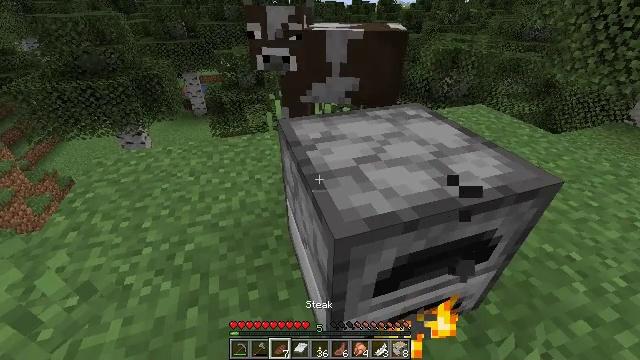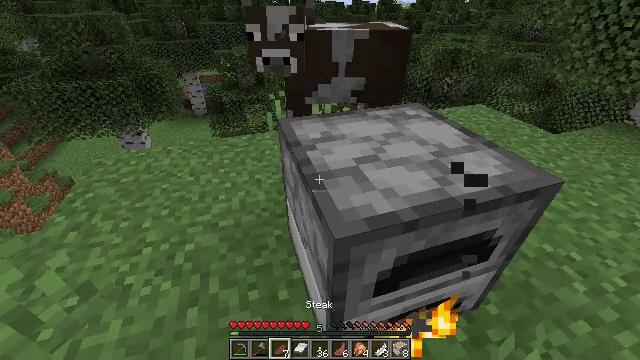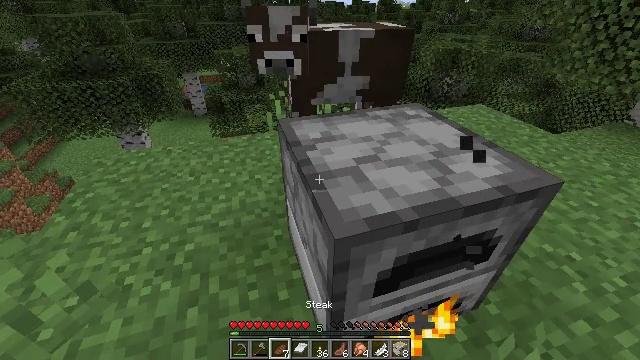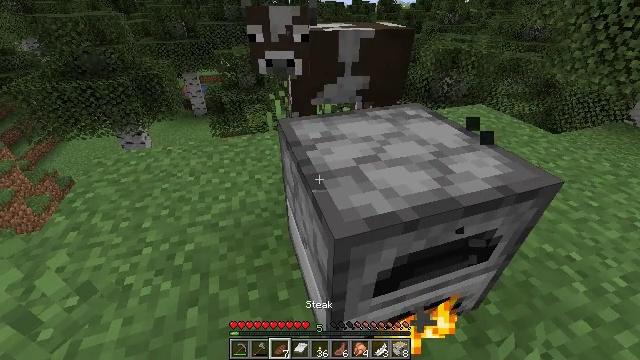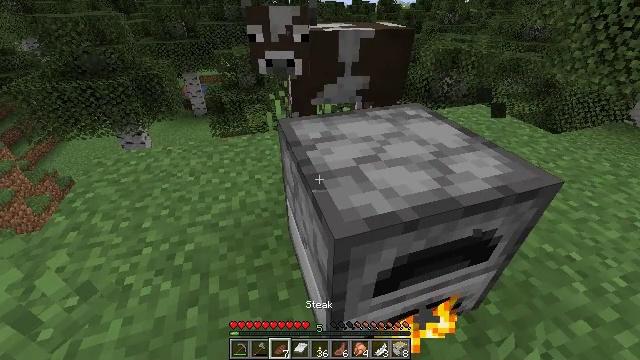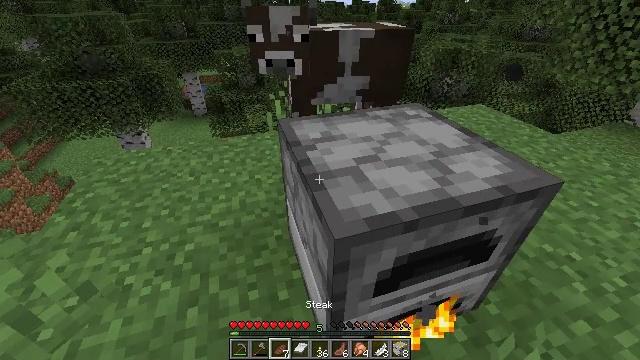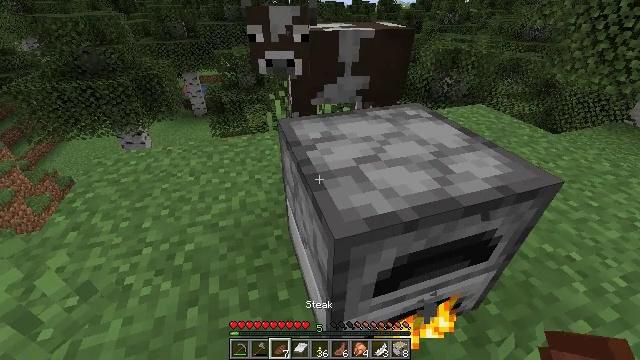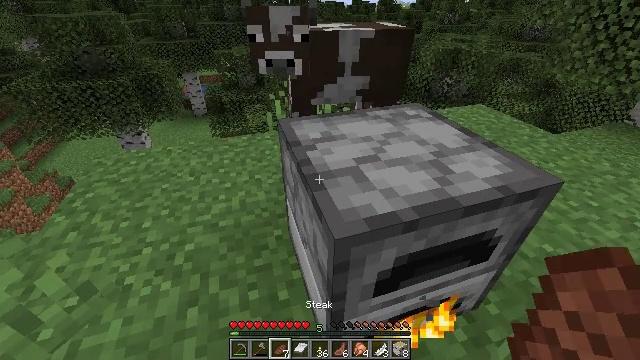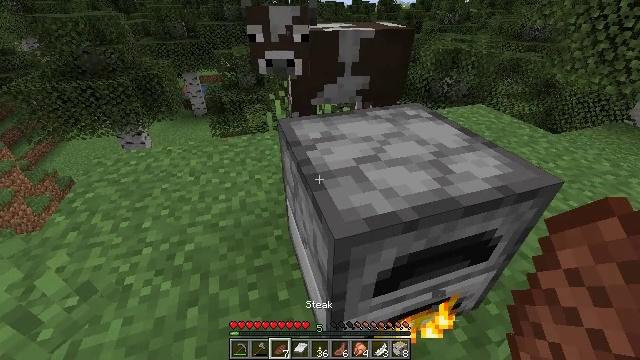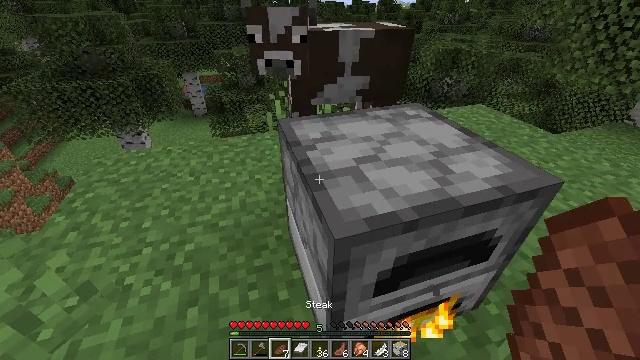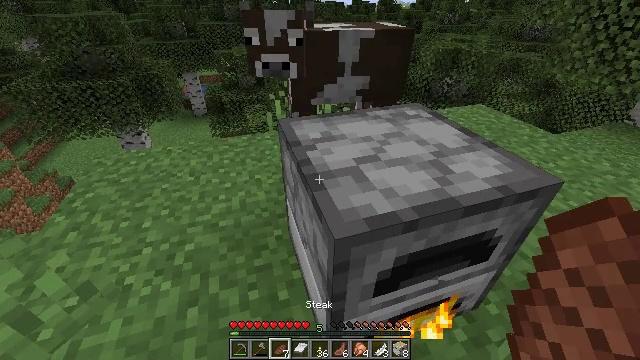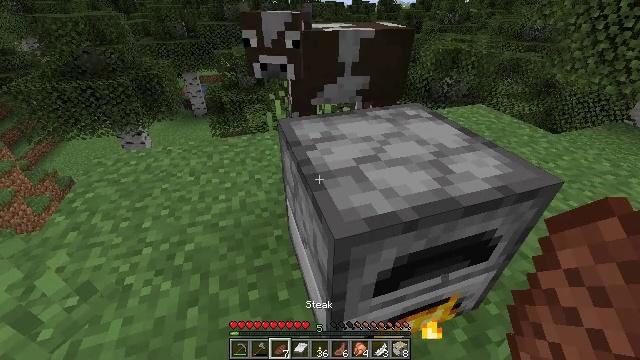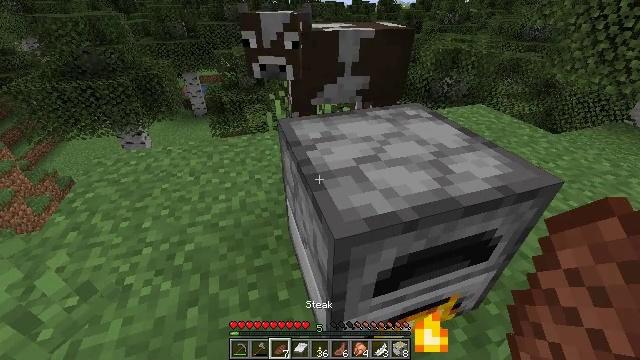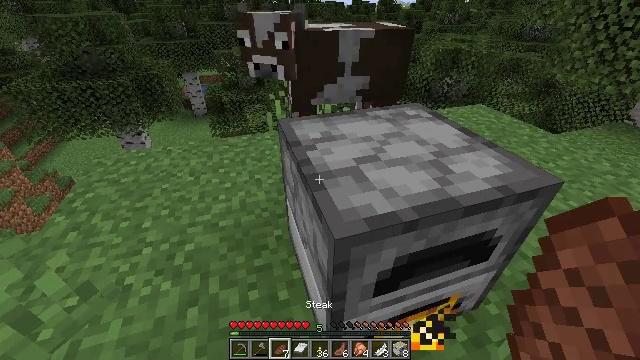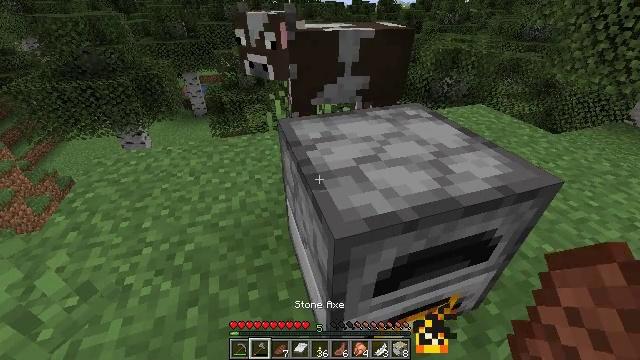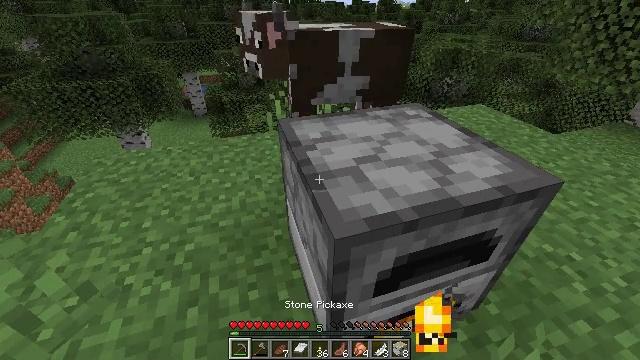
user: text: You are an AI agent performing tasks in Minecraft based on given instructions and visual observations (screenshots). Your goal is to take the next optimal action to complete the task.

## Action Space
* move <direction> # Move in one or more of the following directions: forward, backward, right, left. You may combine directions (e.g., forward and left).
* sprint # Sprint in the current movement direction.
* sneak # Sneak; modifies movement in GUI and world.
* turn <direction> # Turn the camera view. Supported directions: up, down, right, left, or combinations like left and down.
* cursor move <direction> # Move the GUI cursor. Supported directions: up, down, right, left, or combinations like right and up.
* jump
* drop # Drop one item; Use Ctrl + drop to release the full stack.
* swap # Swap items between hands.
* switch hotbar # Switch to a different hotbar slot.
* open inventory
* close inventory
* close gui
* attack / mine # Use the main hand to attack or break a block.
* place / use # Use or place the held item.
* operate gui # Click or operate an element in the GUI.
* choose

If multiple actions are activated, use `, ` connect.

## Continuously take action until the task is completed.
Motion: motion action
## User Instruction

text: Remove the furnace from its place.
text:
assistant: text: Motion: no_op
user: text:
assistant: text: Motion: no_op
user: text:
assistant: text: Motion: no_op
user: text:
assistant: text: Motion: no_op
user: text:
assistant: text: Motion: no_op
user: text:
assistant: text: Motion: no_op
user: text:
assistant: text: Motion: no_op
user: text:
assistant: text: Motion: no_op
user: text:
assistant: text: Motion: no_op
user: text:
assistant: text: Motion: no_op
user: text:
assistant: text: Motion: no_op
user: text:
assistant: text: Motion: no_op
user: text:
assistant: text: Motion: no_op
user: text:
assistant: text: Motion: no_op
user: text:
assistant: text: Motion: no_op
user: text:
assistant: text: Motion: no_op
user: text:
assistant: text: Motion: no_op
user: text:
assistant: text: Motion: no_op
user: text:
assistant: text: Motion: no_op
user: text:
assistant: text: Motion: no_op
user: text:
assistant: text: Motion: no_op
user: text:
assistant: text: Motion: no_op
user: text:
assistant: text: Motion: no_op
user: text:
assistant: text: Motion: no_op
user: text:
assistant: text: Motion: turn right
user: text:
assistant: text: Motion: turn right
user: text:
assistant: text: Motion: turn right
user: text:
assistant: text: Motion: no_op
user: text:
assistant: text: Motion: no_op
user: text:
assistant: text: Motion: attack / mine